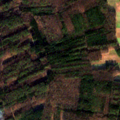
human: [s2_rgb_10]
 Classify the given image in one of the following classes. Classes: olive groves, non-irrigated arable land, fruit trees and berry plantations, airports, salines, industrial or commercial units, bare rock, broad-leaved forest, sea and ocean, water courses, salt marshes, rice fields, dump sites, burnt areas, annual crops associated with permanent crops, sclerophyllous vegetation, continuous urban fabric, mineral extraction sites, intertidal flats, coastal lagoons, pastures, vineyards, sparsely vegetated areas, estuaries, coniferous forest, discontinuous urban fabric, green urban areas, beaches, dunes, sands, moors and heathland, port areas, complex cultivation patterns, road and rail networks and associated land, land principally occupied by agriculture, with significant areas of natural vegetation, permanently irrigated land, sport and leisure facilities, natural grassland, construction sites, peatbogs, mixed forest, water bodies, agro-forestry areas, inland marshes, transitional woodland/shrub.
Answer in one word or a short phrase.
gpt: non-irrigated arable land, broad-leaved forest, mixed forest